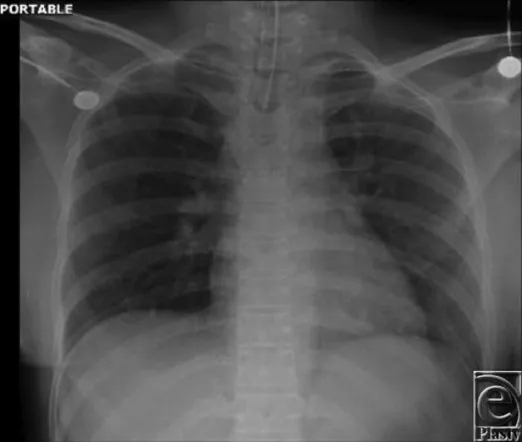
A chest x-ray showing correct endotracheal tube placement and no acute lung pathology.
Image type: radiology (x_ray)